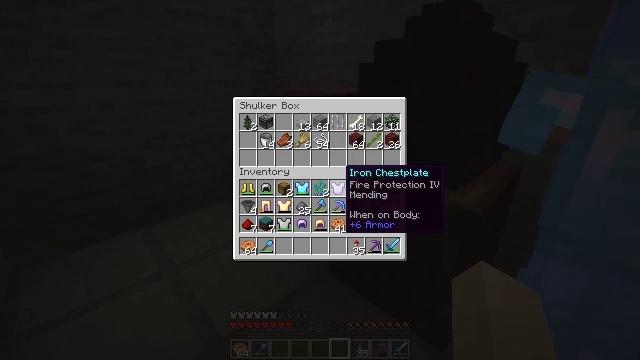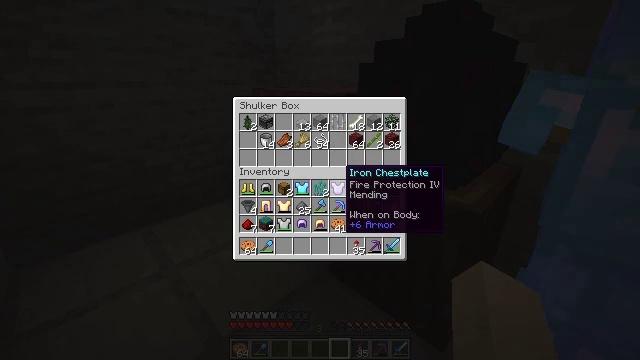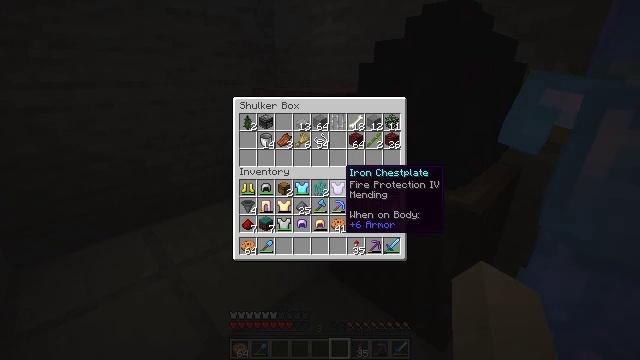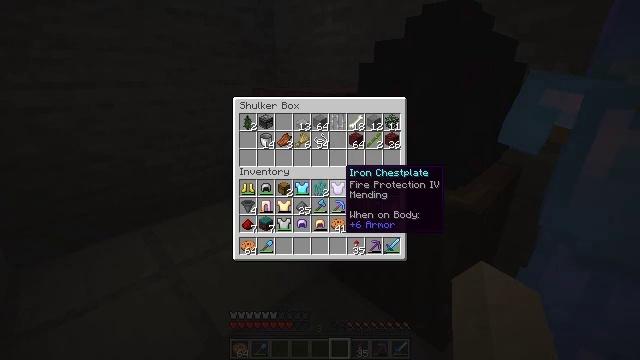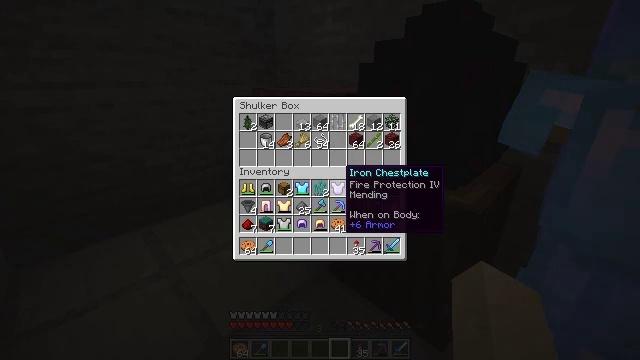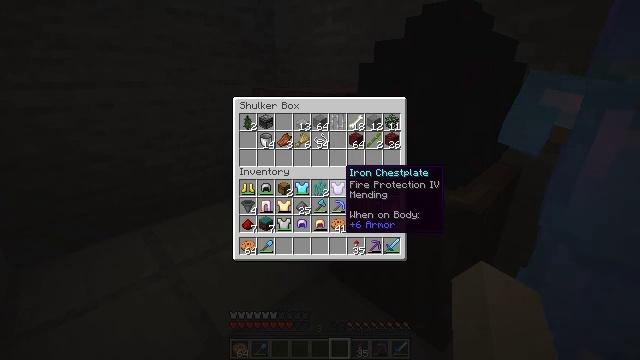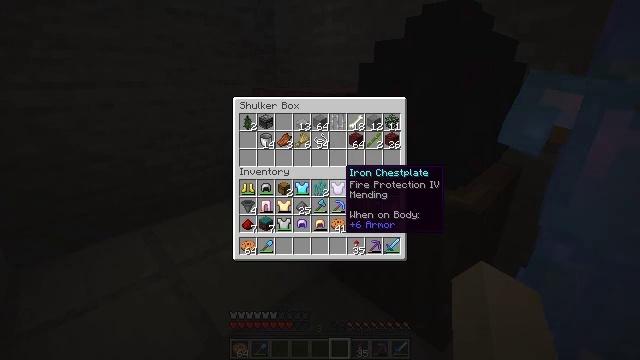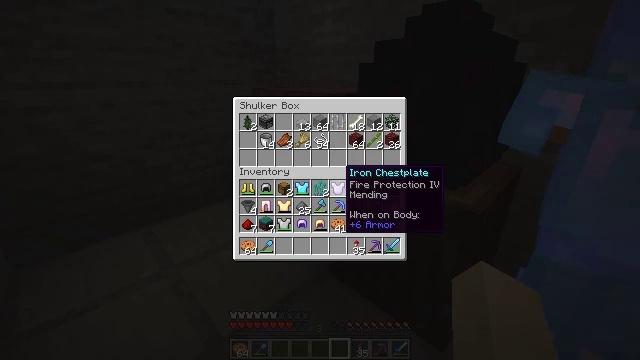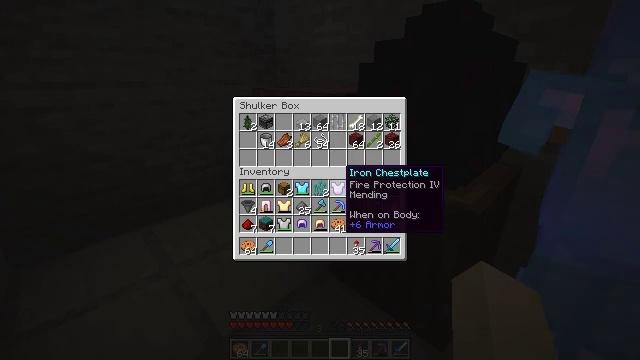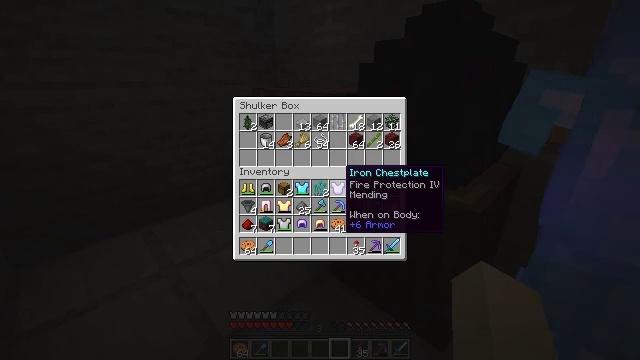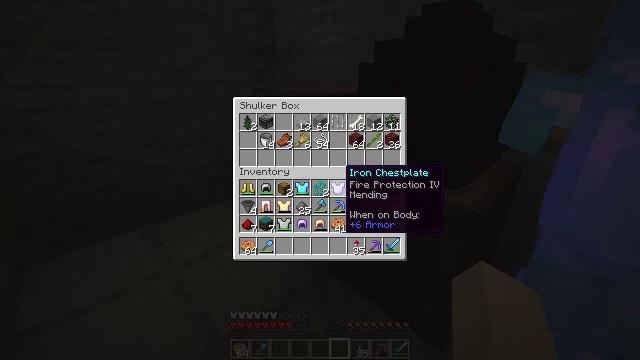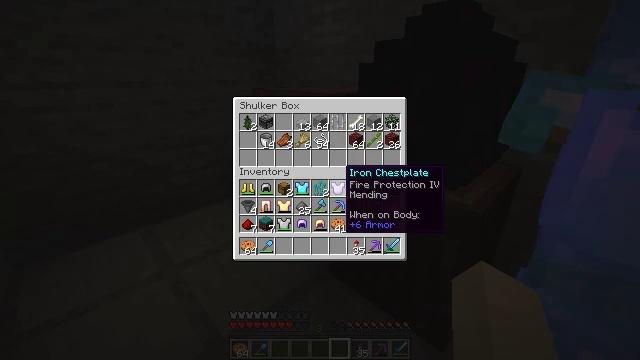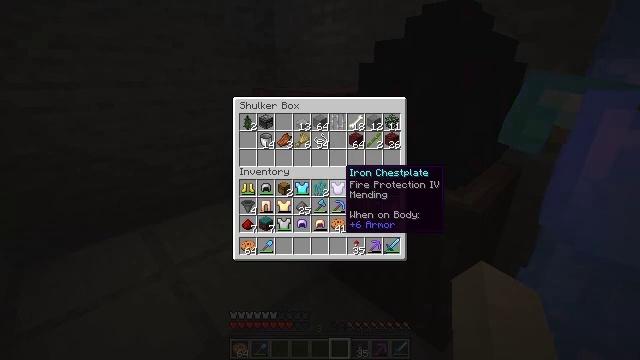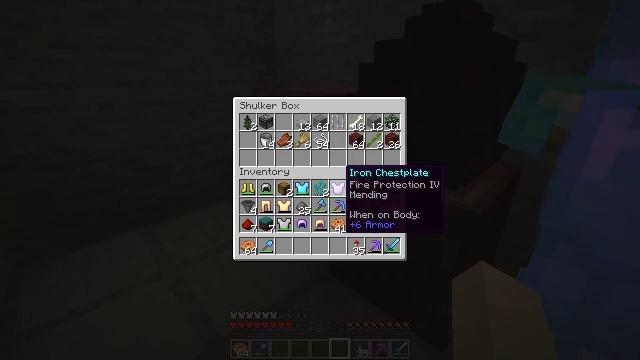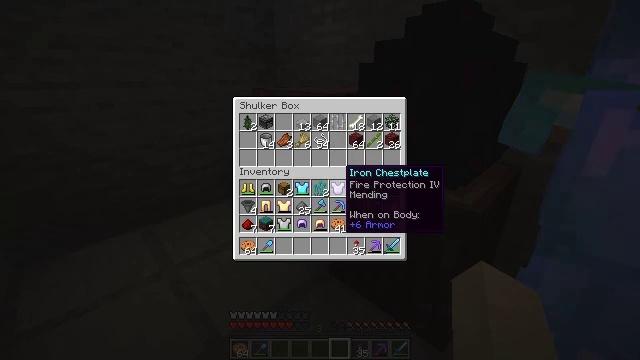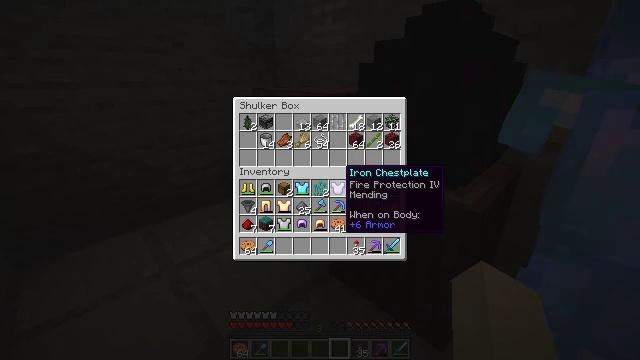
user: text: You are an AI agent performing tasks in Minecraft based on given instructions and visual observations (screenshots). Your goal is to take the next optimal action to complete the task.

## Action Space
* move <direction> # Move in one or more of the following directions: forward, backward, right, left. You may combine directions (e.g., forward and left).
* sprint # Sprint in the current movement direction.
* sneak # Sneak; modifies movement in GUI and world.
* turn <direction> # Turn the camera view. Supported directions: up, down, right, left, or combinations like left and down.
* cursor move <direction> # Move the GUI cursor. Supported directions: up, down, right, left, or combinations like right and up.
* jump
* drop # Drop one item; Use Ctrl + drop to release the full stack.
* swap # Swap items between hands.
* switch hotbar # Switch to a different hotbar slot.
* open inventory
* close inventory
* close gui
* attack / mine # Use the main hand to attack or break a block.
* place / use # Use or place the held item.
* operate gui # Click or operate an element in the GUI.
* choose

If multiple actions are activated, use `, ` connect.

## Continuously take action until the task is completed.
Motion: motion action
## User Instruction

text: Interact with the crafting table to make a golden carrot.
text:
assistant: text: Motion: no_op
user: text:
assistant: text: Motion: no_op
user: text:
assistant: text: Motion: no_op
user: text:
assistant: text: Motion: no_op
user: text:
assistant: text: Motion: no_op
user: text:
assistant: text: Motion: no_op
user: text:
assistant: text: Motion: no_op
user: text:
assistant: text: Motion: no_op
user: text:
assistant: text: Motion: no_op
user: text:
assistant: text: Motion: no_op
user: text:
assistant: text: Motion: no_op
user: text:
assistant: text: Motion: no_op
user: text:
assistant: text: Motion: no_op
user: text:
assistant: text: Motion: no_op
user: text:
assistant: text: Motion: no_op
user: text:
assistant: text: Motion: no_op
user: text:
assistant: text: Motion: no_op
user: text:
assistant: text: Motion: no_op
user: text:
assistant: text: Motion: no_op
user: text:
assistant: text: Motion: no_op
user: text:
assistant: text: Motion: no_op
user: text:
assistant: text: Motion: no_op
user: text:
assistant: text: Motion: no_op
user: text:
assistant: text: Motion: no_op
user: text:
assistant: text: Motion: no_op
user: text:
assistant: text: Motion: no_op
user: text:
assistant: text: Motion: no_op
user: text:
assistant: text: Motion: no_op
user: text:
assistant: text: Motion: no_op
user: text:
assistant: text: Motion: no_op